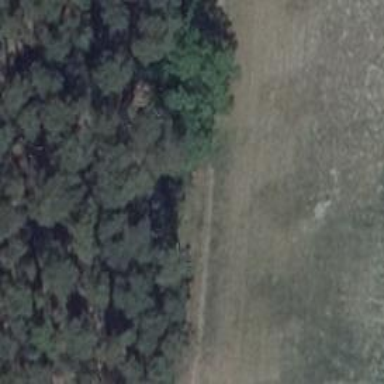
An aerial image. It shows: Hunting stand.